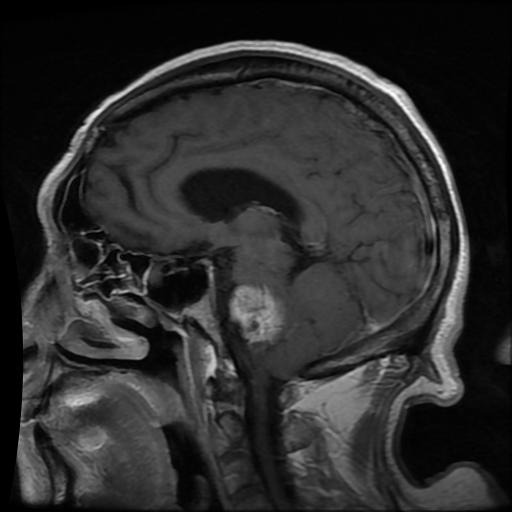
Label: meningioma